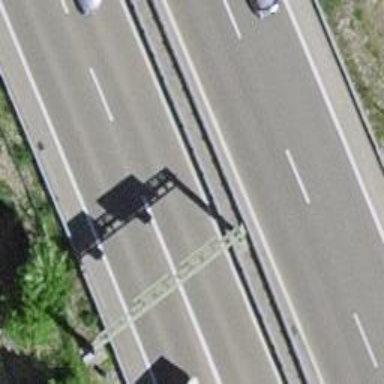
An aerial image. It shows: Motorway junction.